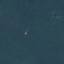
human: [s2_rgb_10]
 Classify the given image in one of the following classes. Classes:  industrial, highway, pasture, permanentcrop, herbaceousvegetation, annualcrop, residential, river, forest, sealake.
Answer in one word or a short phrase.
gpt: Forest